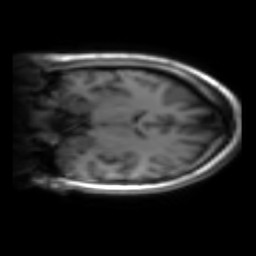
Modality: inplaneT1
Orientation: coronal
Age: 24
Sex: female
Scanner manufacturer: siemens
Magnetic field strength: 3 T
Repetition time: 1.2 s
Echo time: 0.00251 s